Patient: sex M, age 53
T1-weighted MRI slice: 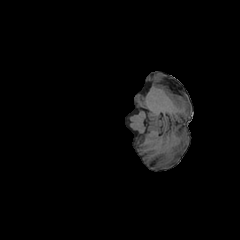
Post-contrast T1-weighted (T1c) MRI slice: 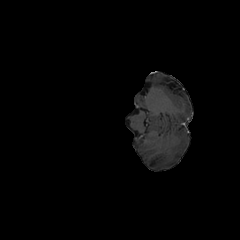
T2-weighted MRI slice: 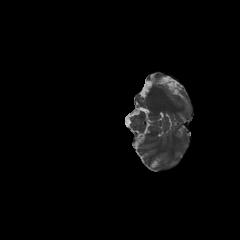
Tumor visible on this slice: no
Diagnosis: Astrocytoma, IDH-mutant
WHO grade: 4